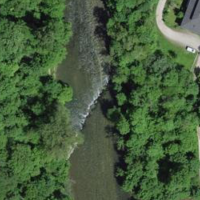
EUNIS habitat code: 15
Species observed at this site:
Fringilla coelebs
Lathraea squamaria
Prunus avium